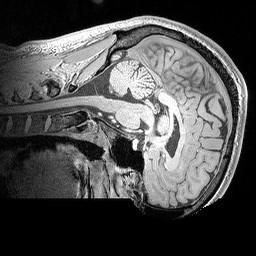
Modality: MP2RAGE
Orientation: sagittal
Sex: male
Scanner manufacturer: siemens
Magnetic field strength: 3 T
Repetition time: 5 s
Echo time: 0.00292 s